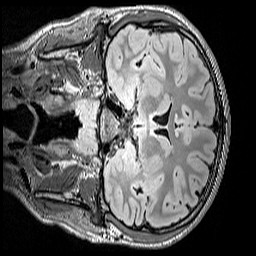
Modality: FLAIR
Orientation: coronal
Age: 12
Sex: male
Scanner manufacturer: siemens
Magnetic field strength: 3 T
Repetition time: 5 s
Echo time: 0.388 s